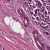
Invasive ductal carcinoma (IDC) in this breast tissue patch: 1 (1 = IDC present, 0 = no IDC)